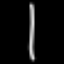
Label: line